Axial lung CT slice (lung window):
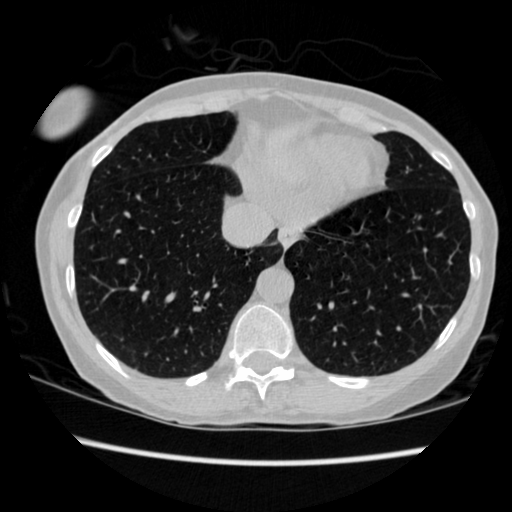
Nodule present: no